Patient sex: M
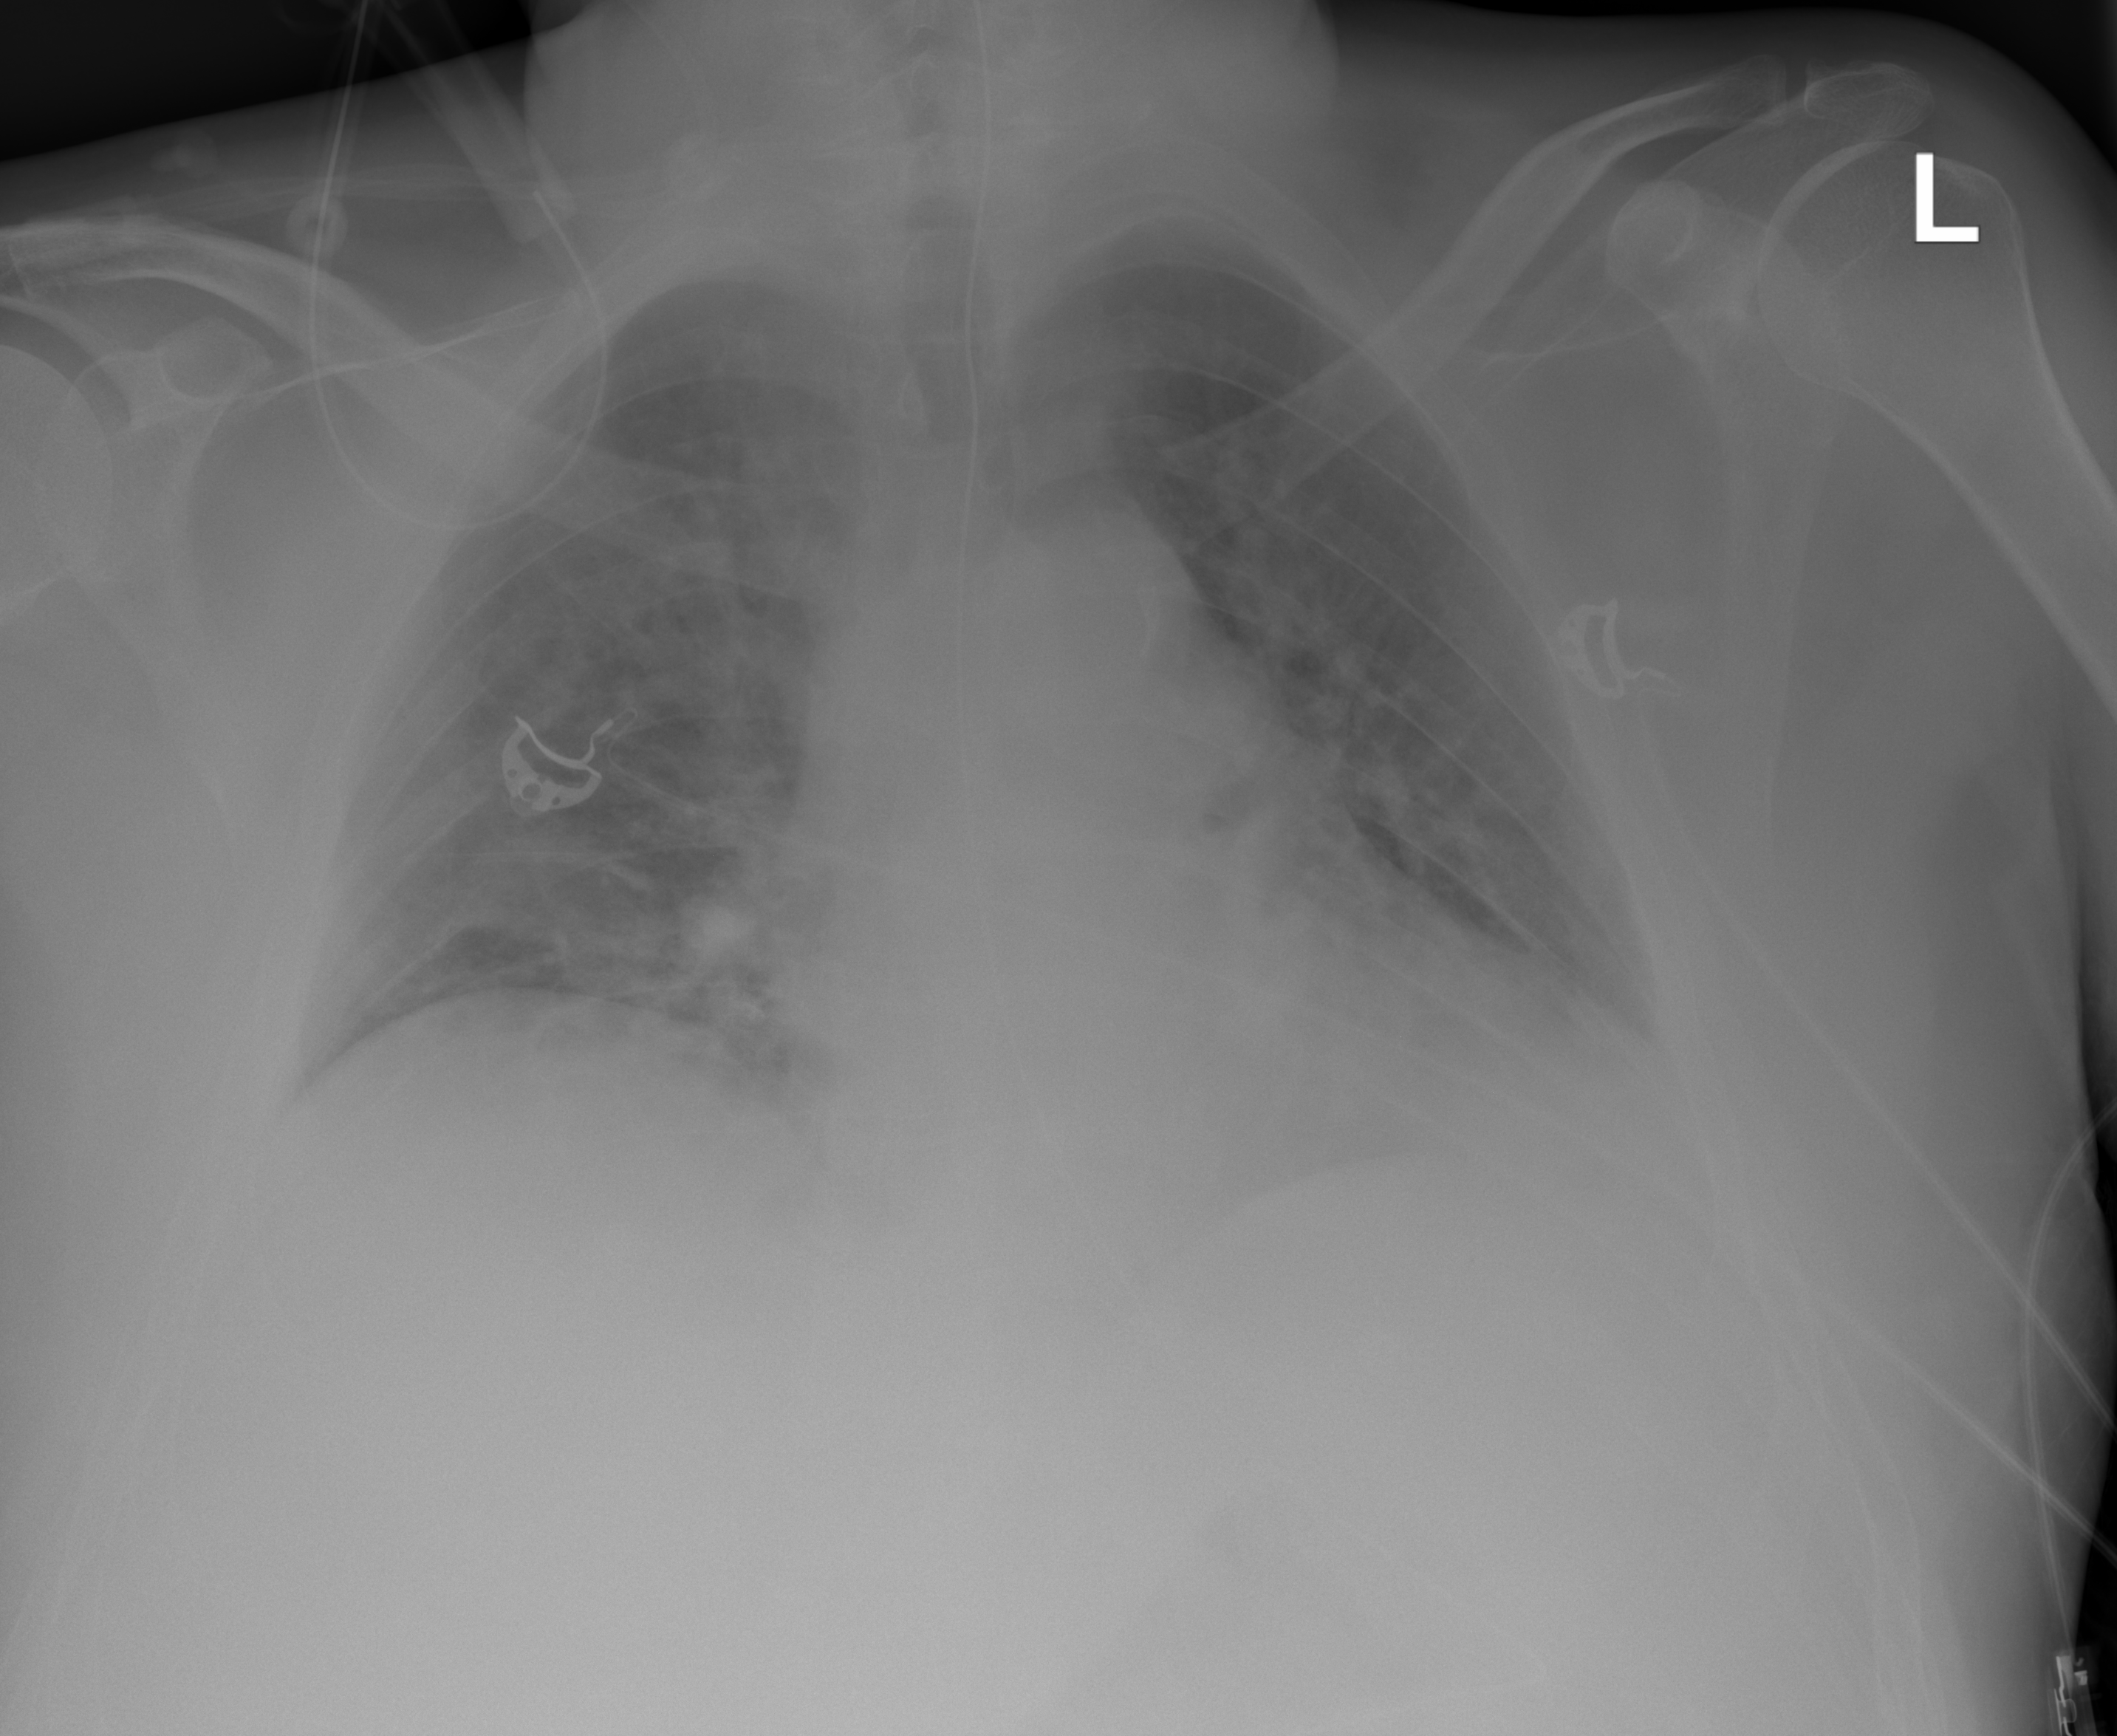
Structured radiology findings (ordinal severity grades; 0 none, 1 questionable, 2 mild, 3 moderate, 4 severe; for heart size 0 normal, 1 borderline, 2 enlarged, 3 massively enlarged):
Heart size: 2
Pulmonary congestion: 0
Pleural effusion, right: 2
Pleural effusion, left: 2
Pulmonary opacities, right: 0
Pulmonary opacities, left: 0
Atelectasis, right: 2
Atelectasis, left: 2